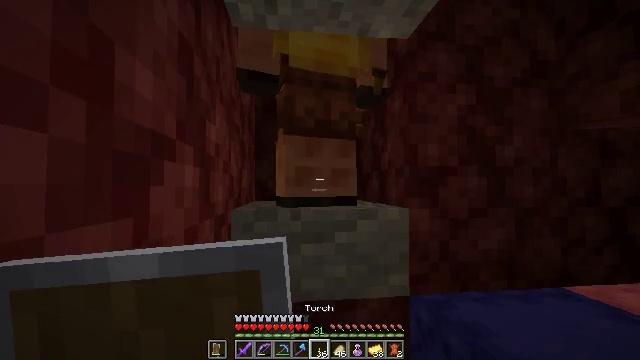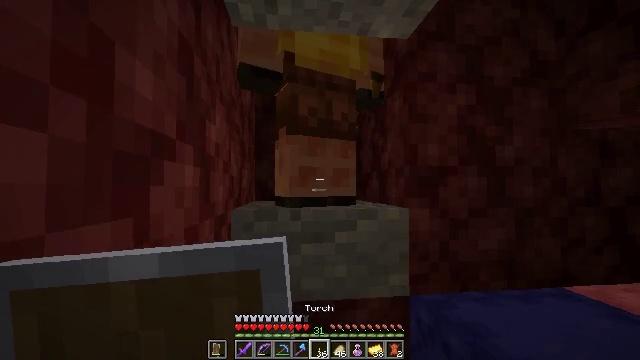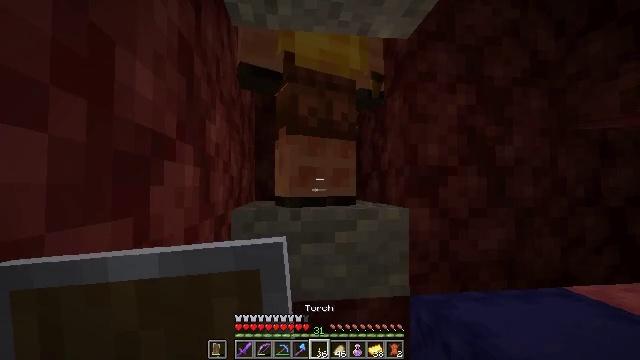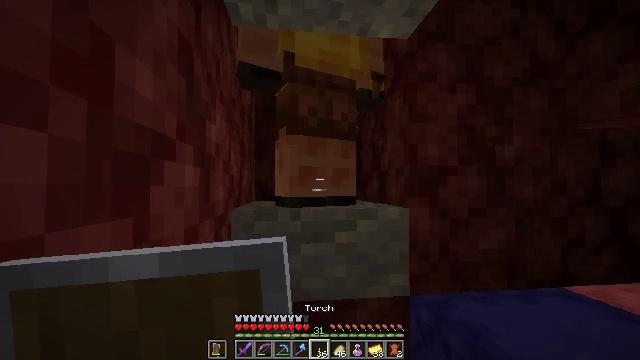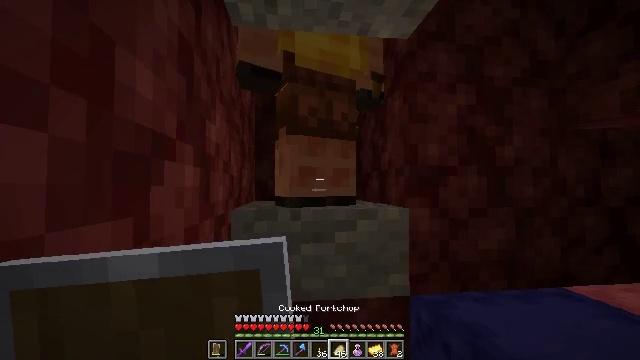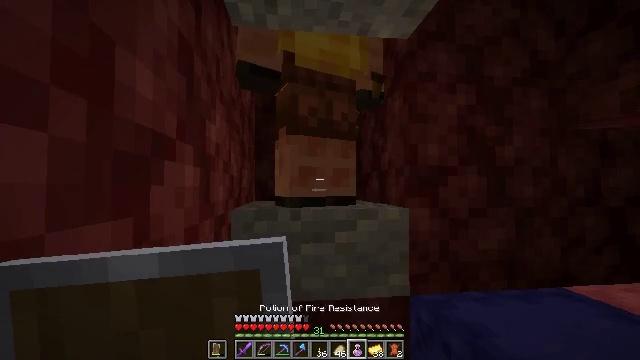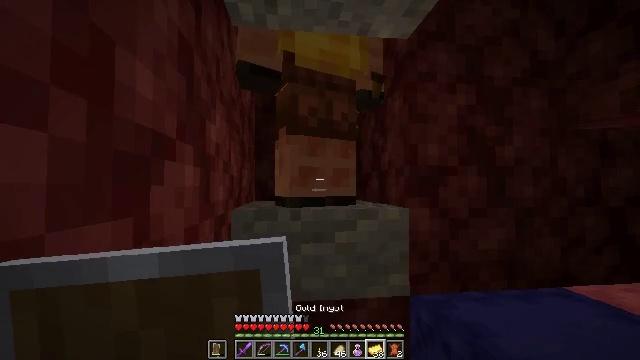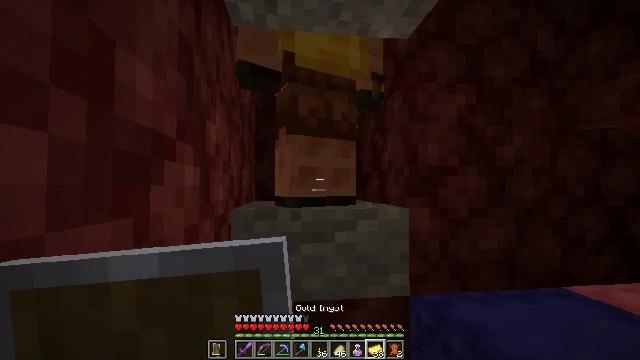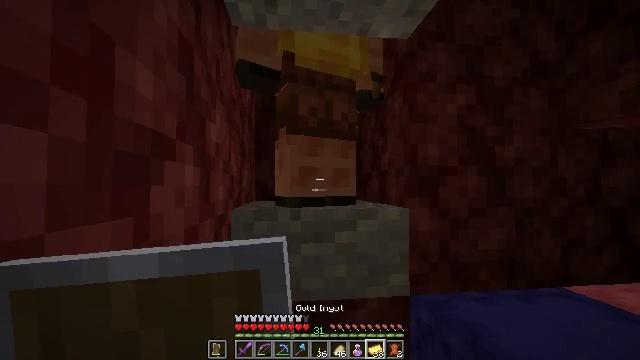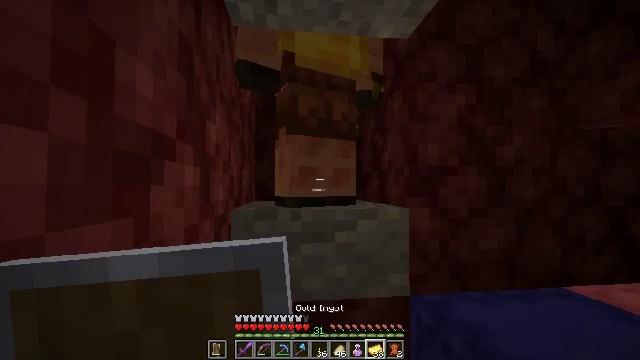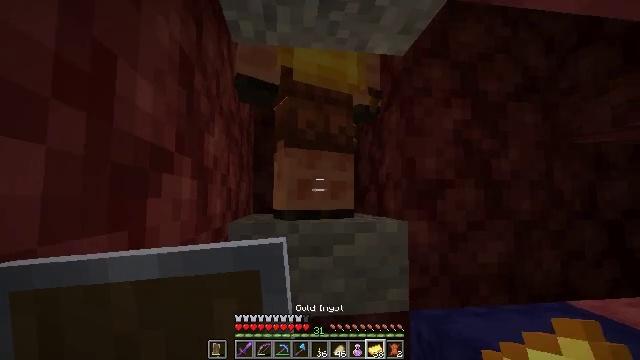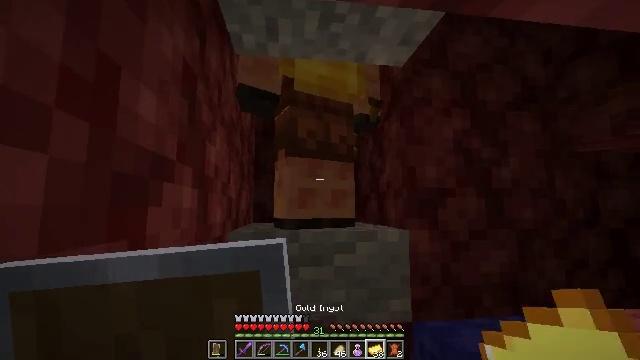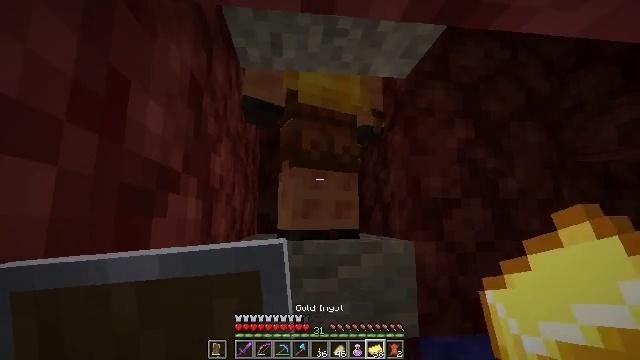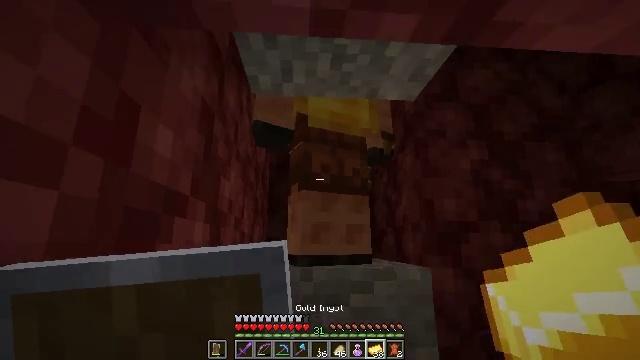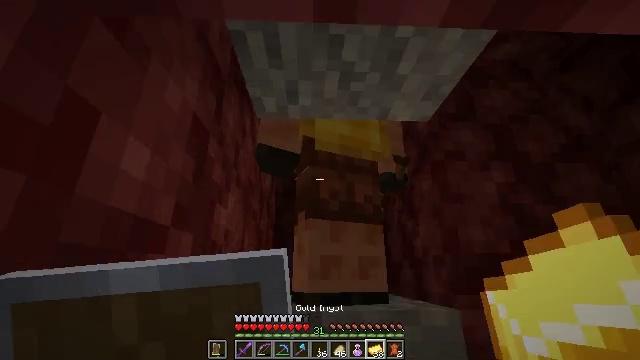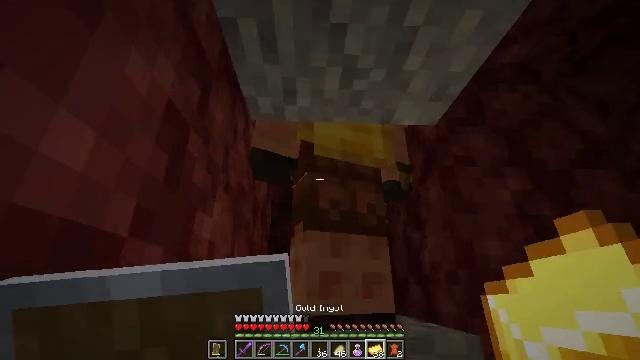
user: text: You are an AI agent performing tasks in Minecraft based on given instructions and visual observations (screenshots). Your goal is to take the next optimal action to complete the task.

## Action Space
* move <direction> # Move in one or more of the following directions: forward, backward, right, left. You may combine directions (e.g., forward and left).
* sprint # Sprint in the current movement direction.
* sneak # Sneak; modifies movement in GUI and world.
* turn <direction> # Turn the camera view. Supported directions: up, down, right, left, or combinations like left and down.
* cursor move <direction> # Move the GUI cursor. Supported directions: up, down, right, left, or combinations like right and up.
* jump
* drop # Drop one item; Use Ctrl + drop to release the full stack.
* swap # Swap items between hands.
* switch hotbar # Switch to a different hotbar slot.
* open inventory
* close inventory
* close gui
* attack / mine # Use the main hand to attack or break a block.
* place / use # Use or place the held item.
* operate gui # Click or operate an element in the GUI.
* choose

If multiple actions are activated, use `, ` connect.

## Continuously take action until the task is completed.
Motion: motion action
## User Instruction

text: Remove a gold ingot from the inventory.
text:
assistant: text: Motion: no_op
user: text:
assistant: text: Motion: no_op
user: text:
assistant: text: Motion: no_op
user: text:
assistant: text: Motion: no_op
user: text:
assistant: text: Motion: no_op
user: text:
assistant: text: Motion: no_op
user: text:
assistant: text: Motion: no_op
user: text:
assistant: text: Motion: no_op
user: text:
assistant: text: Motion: no_op
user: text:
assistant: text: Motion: turn up
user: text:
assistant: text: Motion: turn up
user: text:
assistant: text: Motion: turn up
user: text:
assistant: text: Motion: move forward, turn left and up
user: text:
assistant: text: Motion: move forward, turn left and up
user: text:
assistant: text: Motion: move forward, turn up
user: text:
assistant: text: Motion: drop
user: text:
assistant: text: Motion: drop
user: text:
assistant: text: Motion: drop
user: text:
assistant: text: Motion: no_op
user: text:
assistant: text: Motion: no_op
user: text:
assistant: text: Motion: no_op